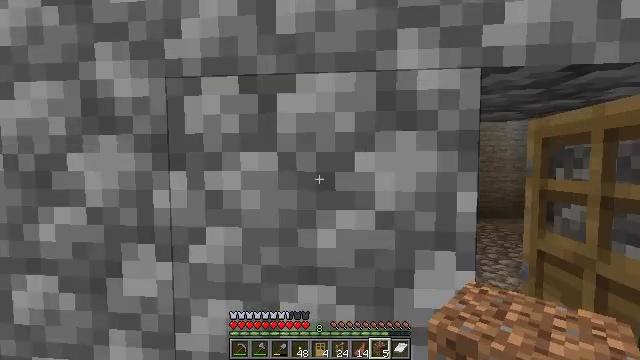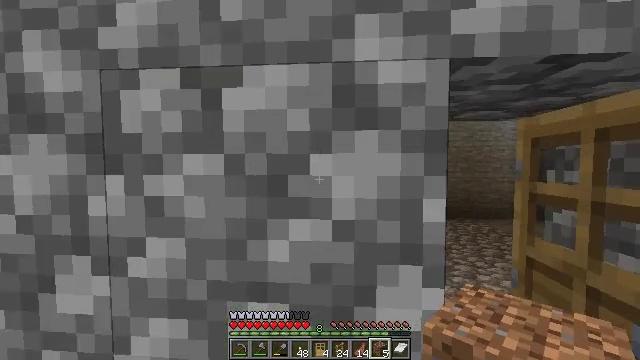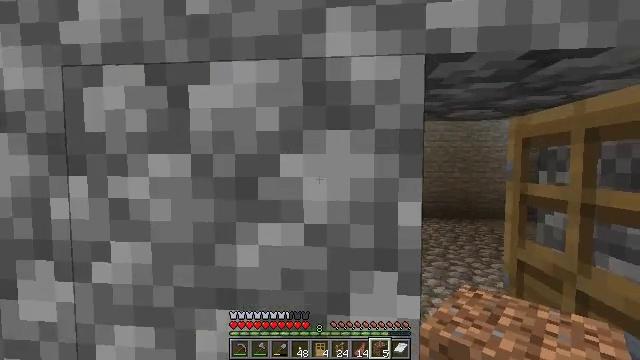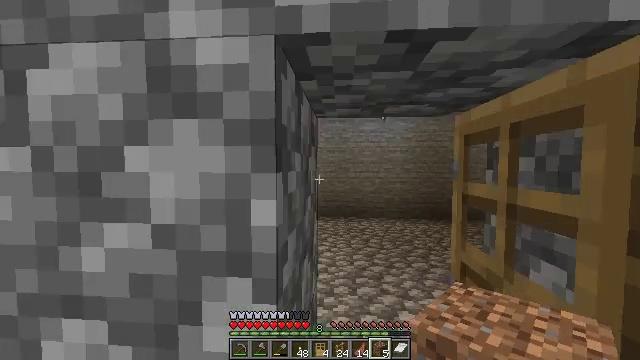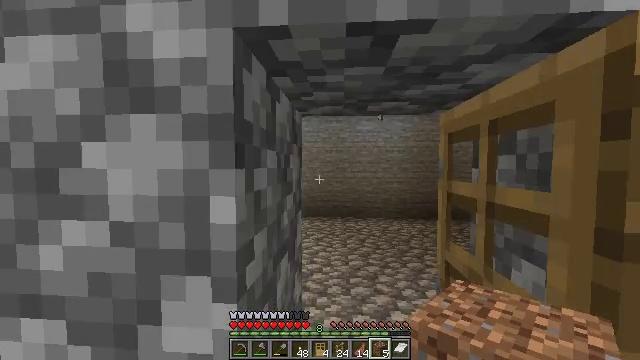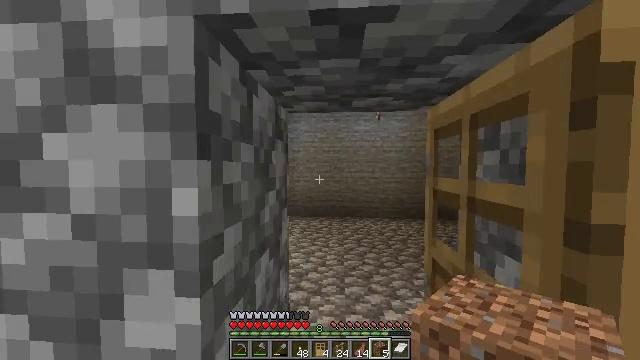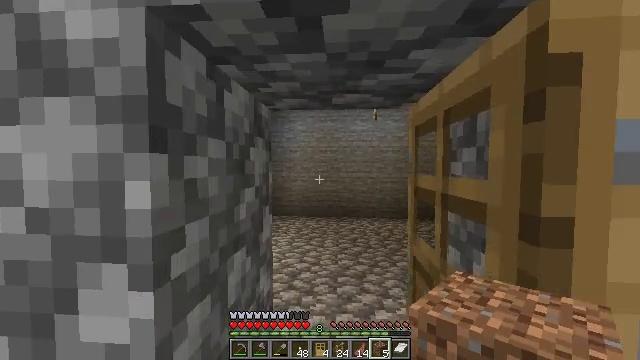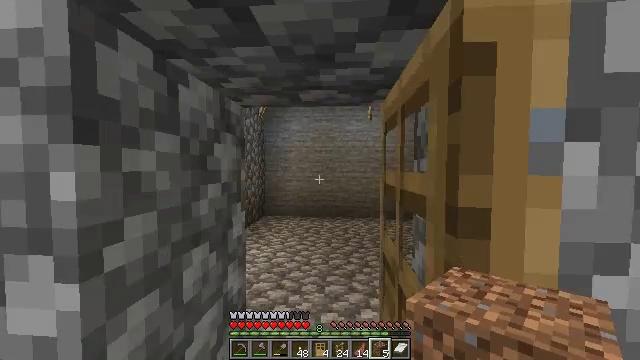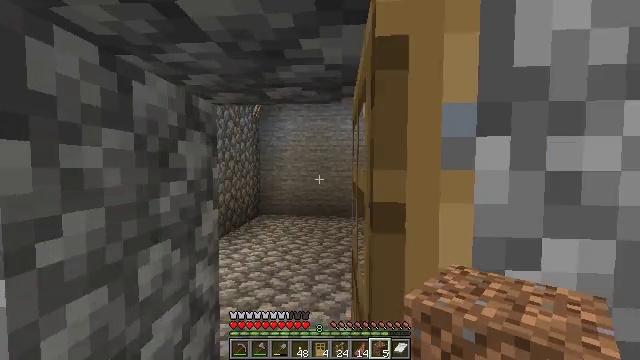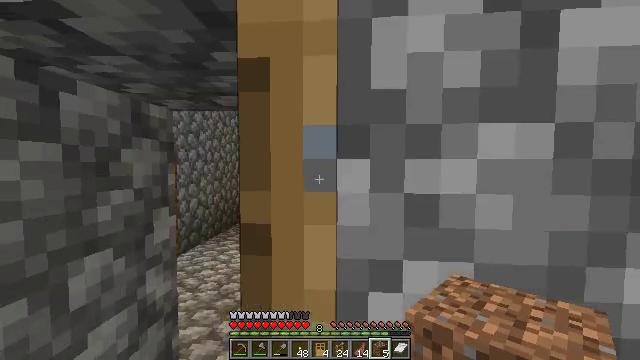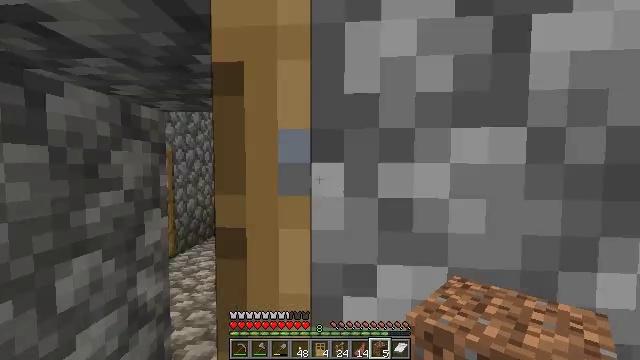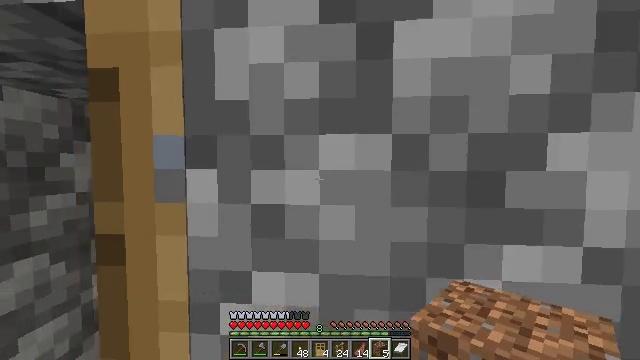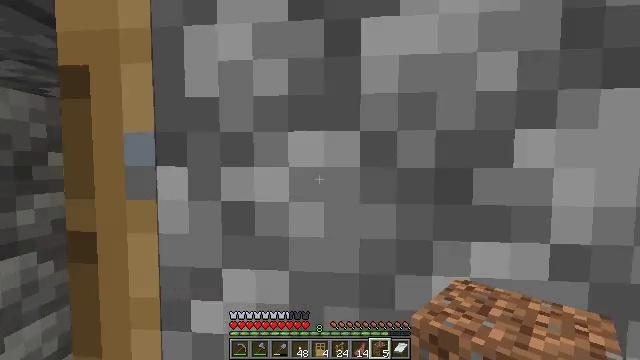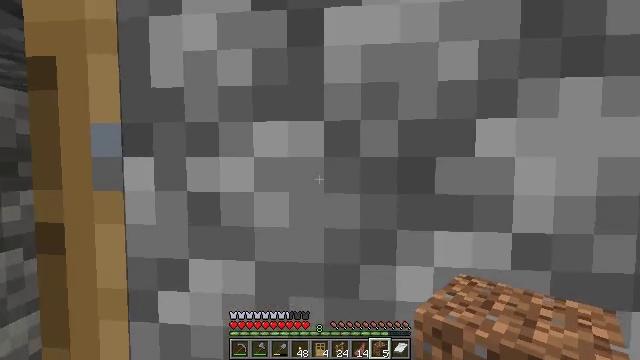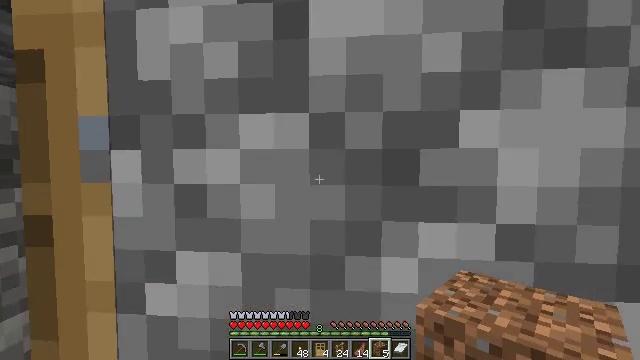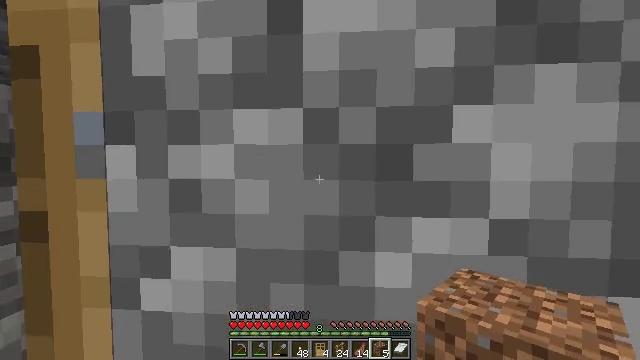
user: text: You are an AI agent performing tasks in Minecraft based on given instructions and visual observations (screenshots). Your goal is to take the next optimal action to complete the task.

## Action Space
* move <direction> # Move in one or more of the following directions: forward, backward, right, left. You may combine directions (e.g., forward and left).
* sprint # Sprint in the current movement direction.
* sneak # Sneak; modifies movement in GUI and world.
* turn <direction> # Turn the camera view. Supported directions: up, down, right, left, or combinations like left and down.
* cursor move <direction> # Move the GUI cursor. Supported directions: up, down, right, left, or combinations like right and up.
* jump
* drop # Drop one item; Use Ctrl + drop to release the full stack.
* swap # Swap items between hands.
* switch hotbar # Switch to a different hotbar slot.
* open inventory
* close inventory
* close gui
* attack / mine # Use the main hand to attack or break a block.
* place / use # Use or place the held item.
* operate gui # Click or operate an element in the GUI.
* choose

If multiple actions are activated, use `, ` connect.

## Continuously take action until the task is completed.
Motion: motion action
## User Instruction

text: Mine cobblestone underground.
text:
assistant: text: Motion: move right
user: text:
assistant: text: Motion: move right
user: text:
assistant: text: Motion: move right
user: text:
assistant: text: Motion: no_op
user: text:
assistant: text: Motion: no_op
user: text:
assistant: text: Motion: move right
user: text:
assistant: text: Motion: move right
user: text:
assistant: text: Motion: move right
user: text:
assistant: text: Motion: move right
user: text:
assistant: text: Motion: move right
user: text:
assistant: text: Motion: no_op
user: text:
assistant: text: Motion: no_op
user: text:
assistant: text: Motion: no_op
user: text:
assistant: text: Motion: no_op
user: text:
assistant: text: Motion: no_op
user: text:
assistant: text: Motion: move left
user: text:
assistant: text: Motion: move left
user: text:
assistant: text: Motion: move left
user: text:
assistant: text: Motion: move left
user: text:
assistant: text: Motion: move left
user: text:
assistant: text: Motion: move left
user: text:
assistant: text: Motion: no_op
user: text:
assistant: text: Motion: no_op
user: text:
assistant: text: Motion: move forward
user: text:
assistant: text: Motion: move forward
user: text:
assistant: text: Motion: move forward
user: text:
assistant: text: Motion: move forward
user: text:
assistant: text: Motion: move forward
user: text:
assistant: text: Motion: move forward
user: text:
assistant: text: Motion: move forward